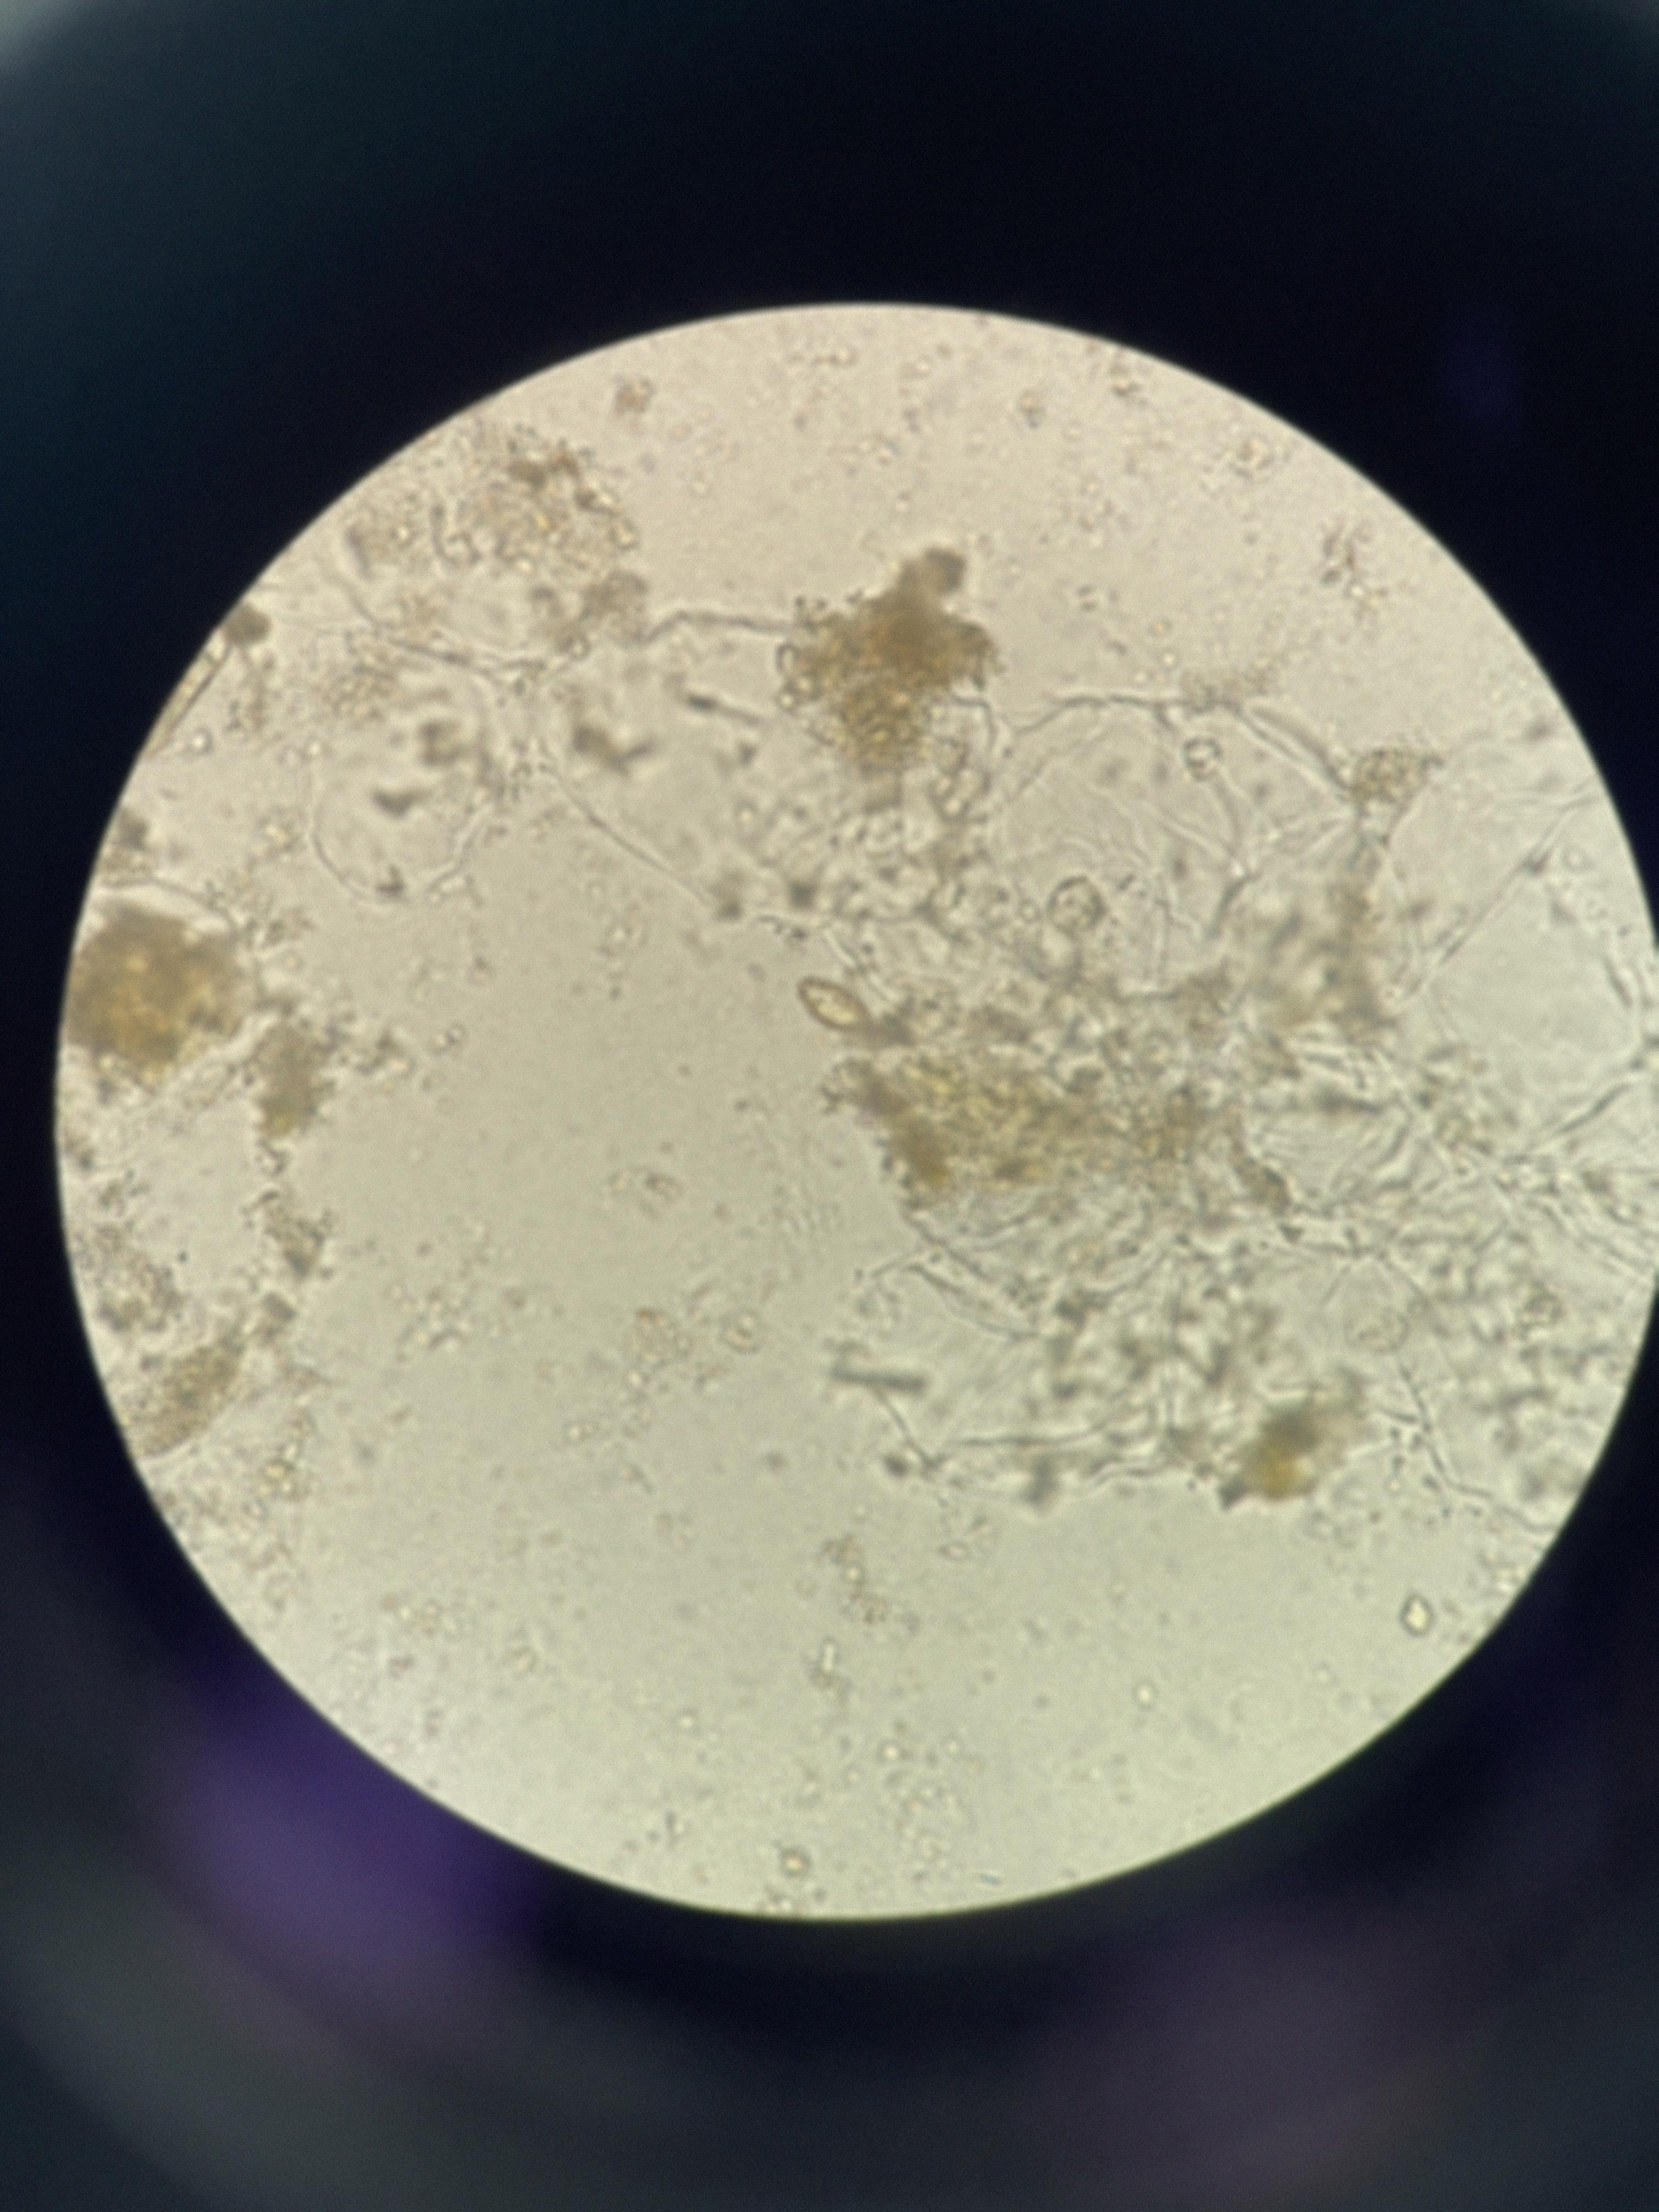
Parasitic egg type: Opisthorchis viverrine